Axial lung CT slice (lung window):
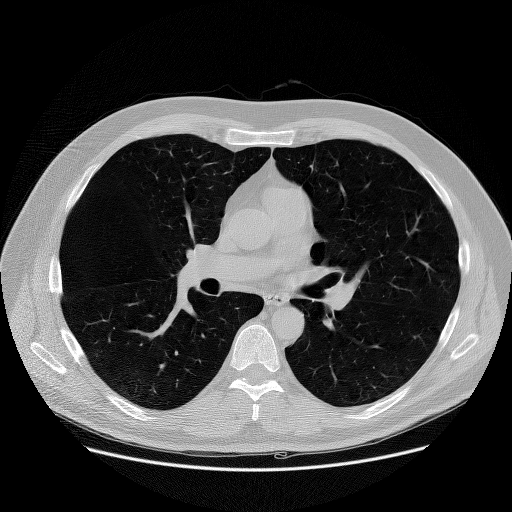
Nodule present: no